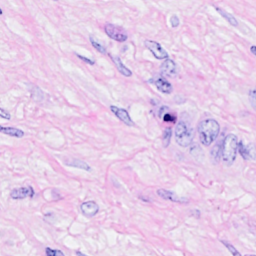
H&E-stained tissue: Breast